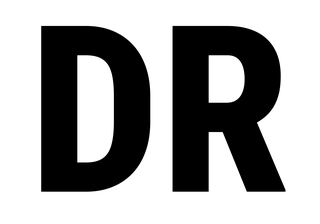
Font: Roboto_Condensed_ExtraBold